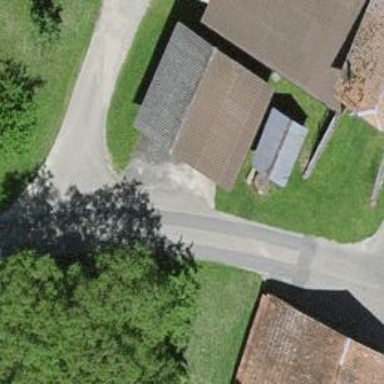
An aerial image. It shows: Garage building.